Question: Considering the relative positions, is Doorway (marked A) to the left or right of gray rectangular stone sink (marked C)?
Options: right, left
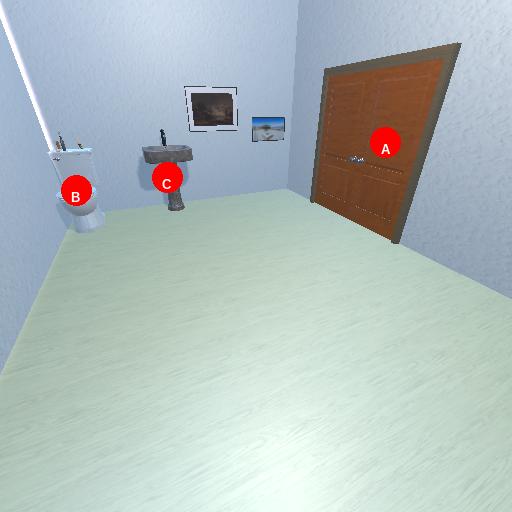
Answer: right